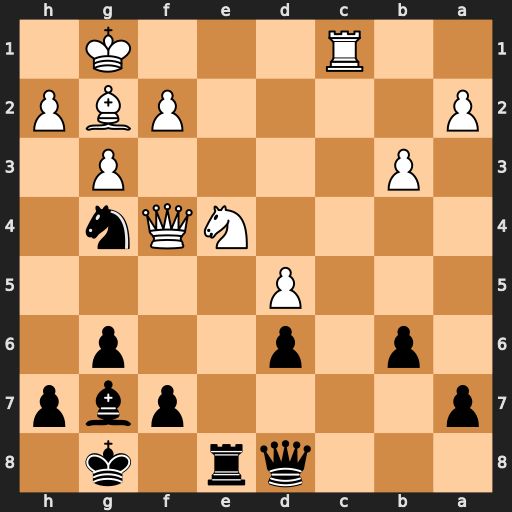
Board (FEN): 3qr1k1/p4pbp/1p1p2p1/3P4/4NQn1/1P4P1/P4PBP/2R3K1
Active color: b
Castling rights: -
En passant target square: -
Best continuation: Bh6 Qxg4 Bxc1